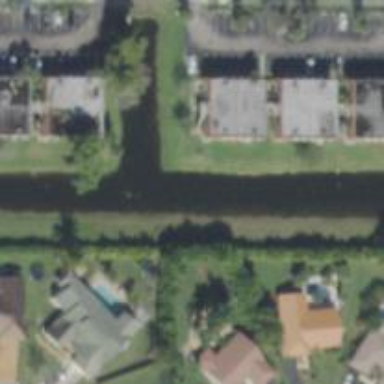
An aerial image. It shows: Canal.